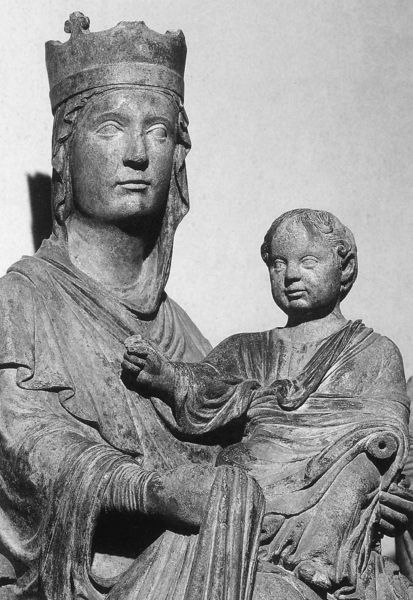
Titel: Anbetung der Könige
Institution: Venedig, Seminario Patriarcale
Schlagwörter: hand, umhang, sitzen, frau, marmor, schleier, arm, kirche, figur, kind, gotik, krone, skulptur, statue, baby, junge, jesus, heilige, maria, madonna, skupltur, jesuskind, marua, madonna kind